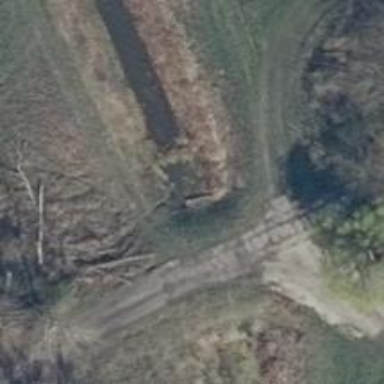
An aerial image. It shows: Culvert tunnel.